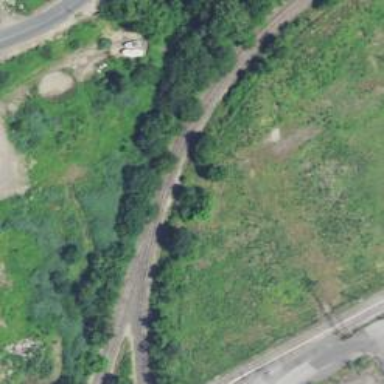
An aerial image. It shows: Rail spur service.